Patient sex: M
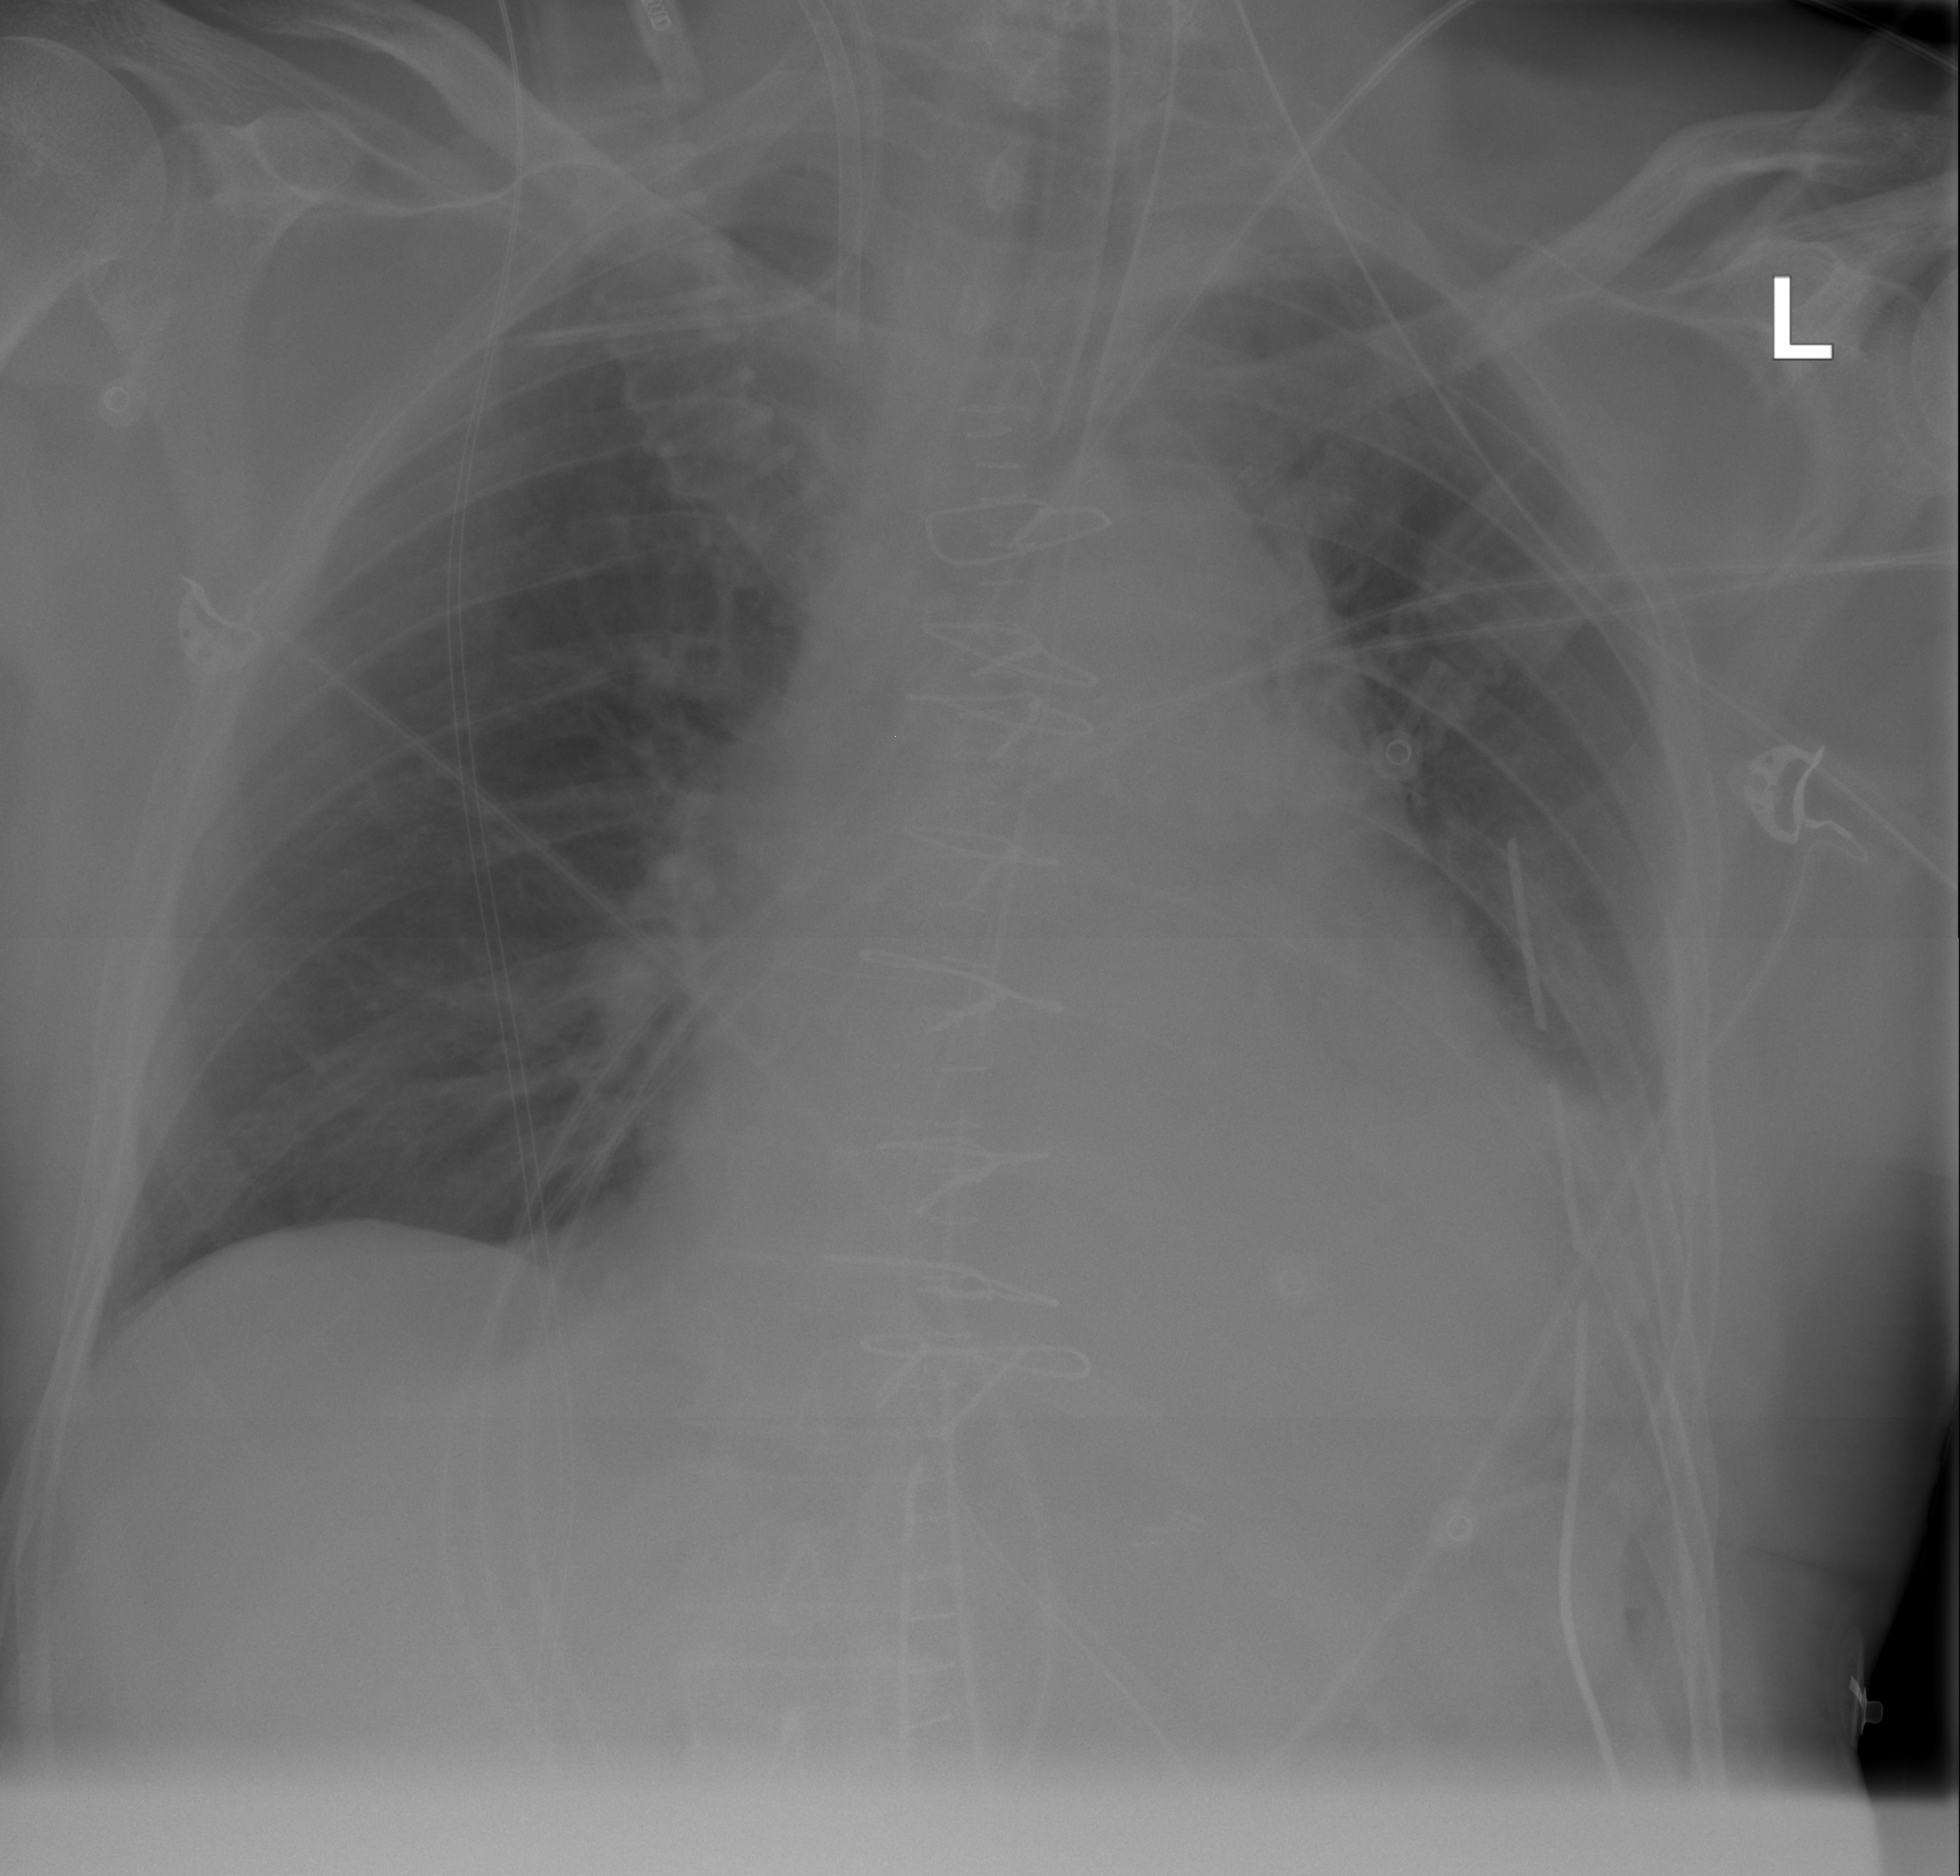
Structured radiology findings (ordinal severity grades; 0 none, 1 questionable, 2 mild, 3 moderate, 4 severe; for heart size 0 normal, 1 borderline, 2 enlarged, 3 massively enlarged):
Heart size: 2
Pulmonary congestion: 2
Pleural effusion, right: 0
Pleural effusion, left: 2
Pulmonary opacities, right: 0
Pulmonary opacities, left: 0
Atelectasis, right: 0
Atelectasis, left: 2